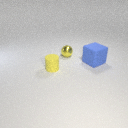
small yellow rubber cylinder in front of large blue rubber cube